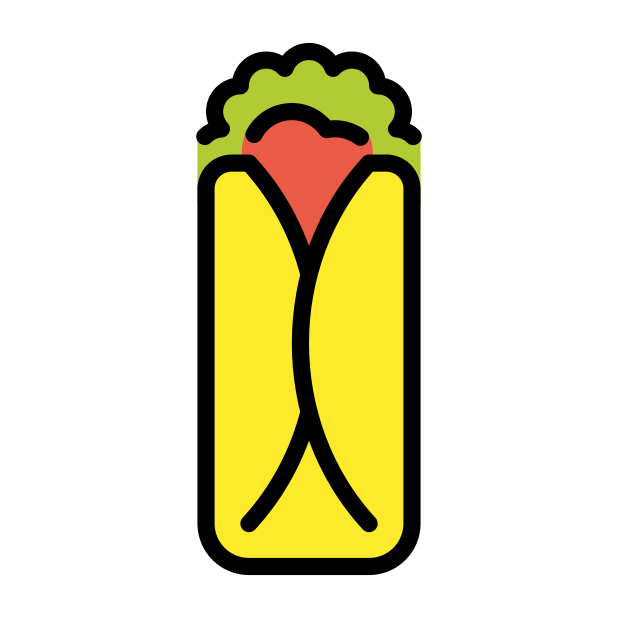
burrito